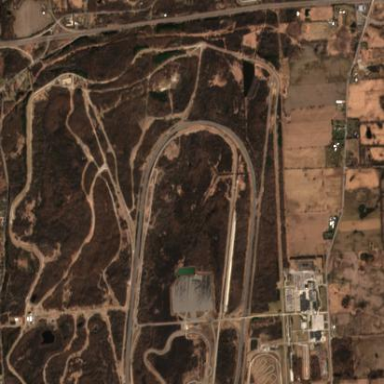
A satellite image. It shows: Motor sport raceway.